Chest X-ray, PA view. Patient: 47 years old, sex F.
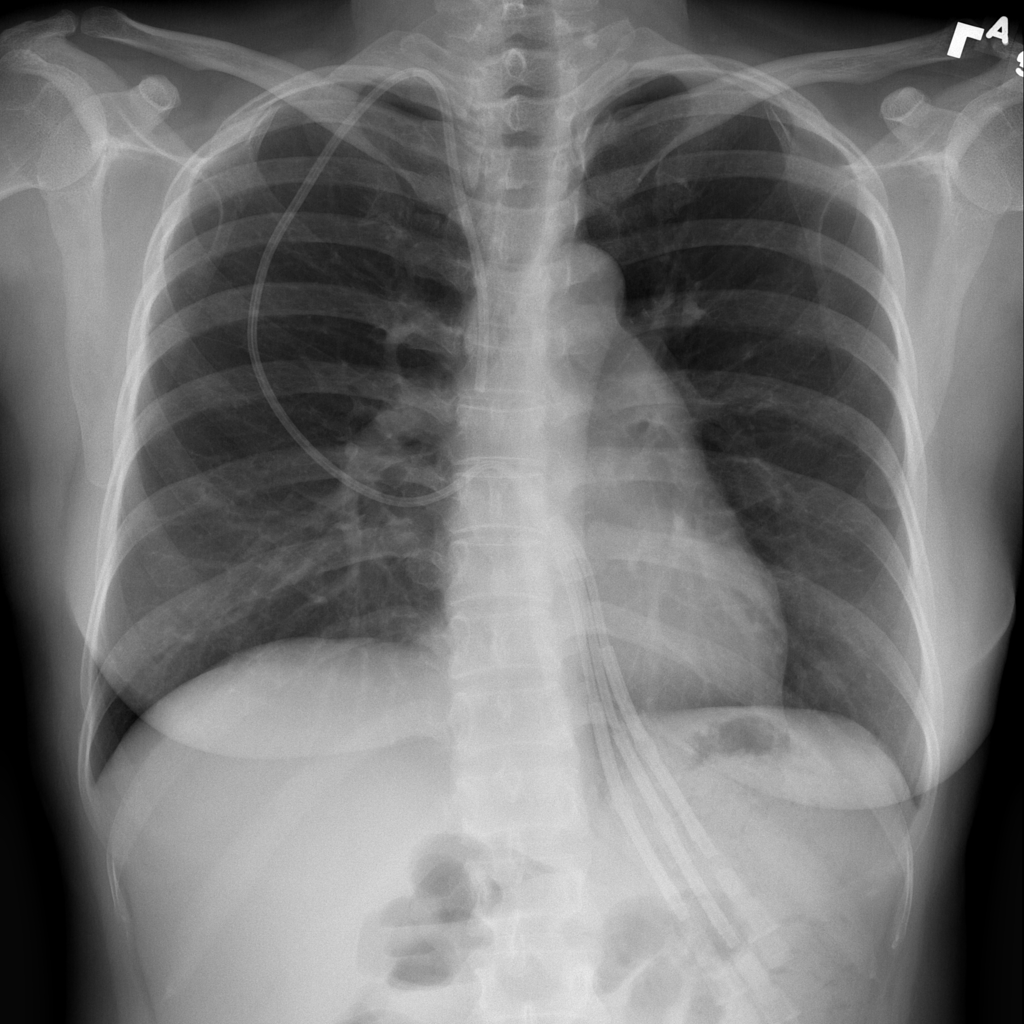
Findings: No Finding